An envelope spectrum derived from a bearing vibration measurement is shown; the reference markers locate BPFO, BPFI, BSF and FTF for this bearing geometry and shaft speed. Based on the visible evidence, which condition applies: normal, inner_race, outer_race, ball?
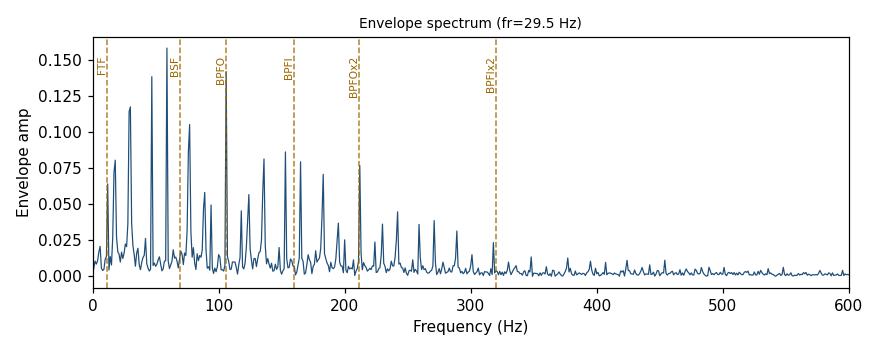
Answer: outer_race